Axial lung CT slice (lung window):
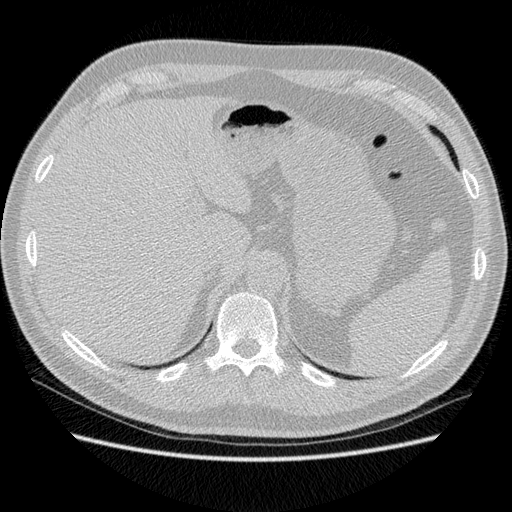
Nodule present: no